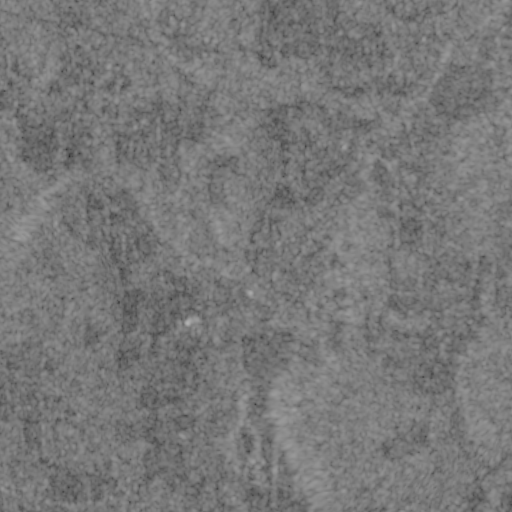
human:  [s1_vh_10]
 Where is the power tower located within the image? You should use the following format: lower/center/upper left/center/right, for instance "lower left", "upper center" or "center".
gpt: The power tower is located in the upper left of the image.
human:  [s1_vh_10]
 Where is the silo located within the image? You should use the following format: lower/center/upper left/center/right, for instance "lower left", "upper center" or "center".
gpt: The silo is located in the center of the image.
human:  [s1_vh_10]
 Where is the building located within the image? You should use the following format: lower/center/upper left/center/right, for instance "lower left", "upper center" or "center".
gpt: There is no building in the image.

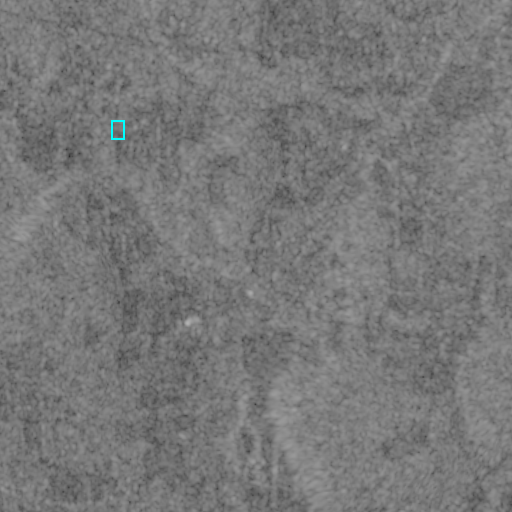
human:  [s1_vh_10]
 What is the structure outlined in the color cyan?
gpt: The structure outlined in cyan is a park.
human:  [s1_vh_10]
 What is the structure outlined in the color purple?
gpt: There is no purple outline.